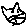
Label: cat